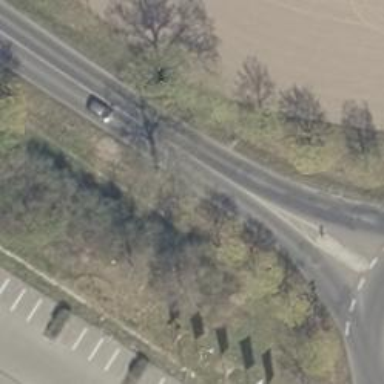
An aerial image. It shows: Secondary road with asphalt surface.